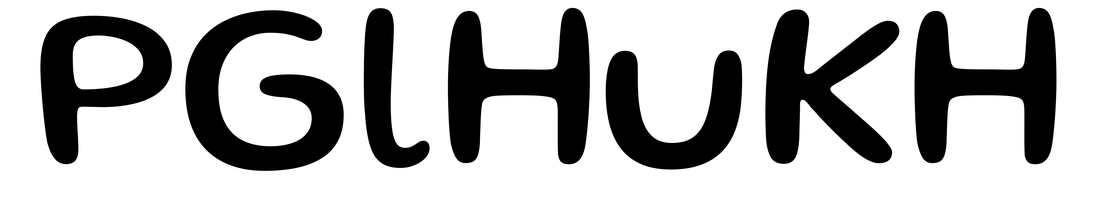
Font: Gluten_Regular